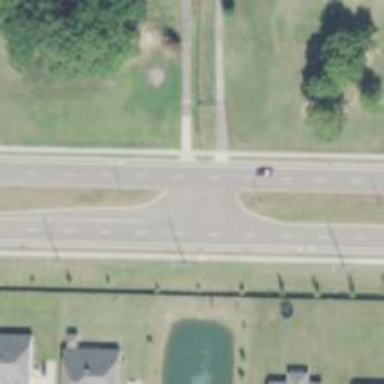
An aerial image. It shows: Secondary road with asphalt surface. It is dual carriageway.